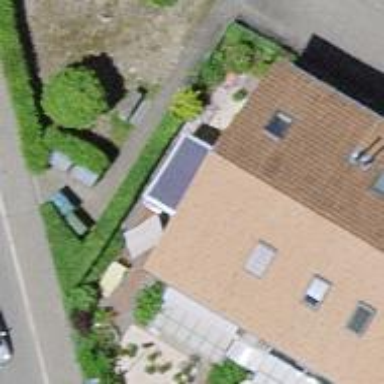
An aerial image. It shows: Gabled roof on residential building.